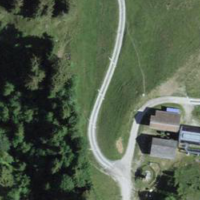
EUNIS habitat code: 23
Species observed at this site:
Plantago alpina
Campanula glomerata